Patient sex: F
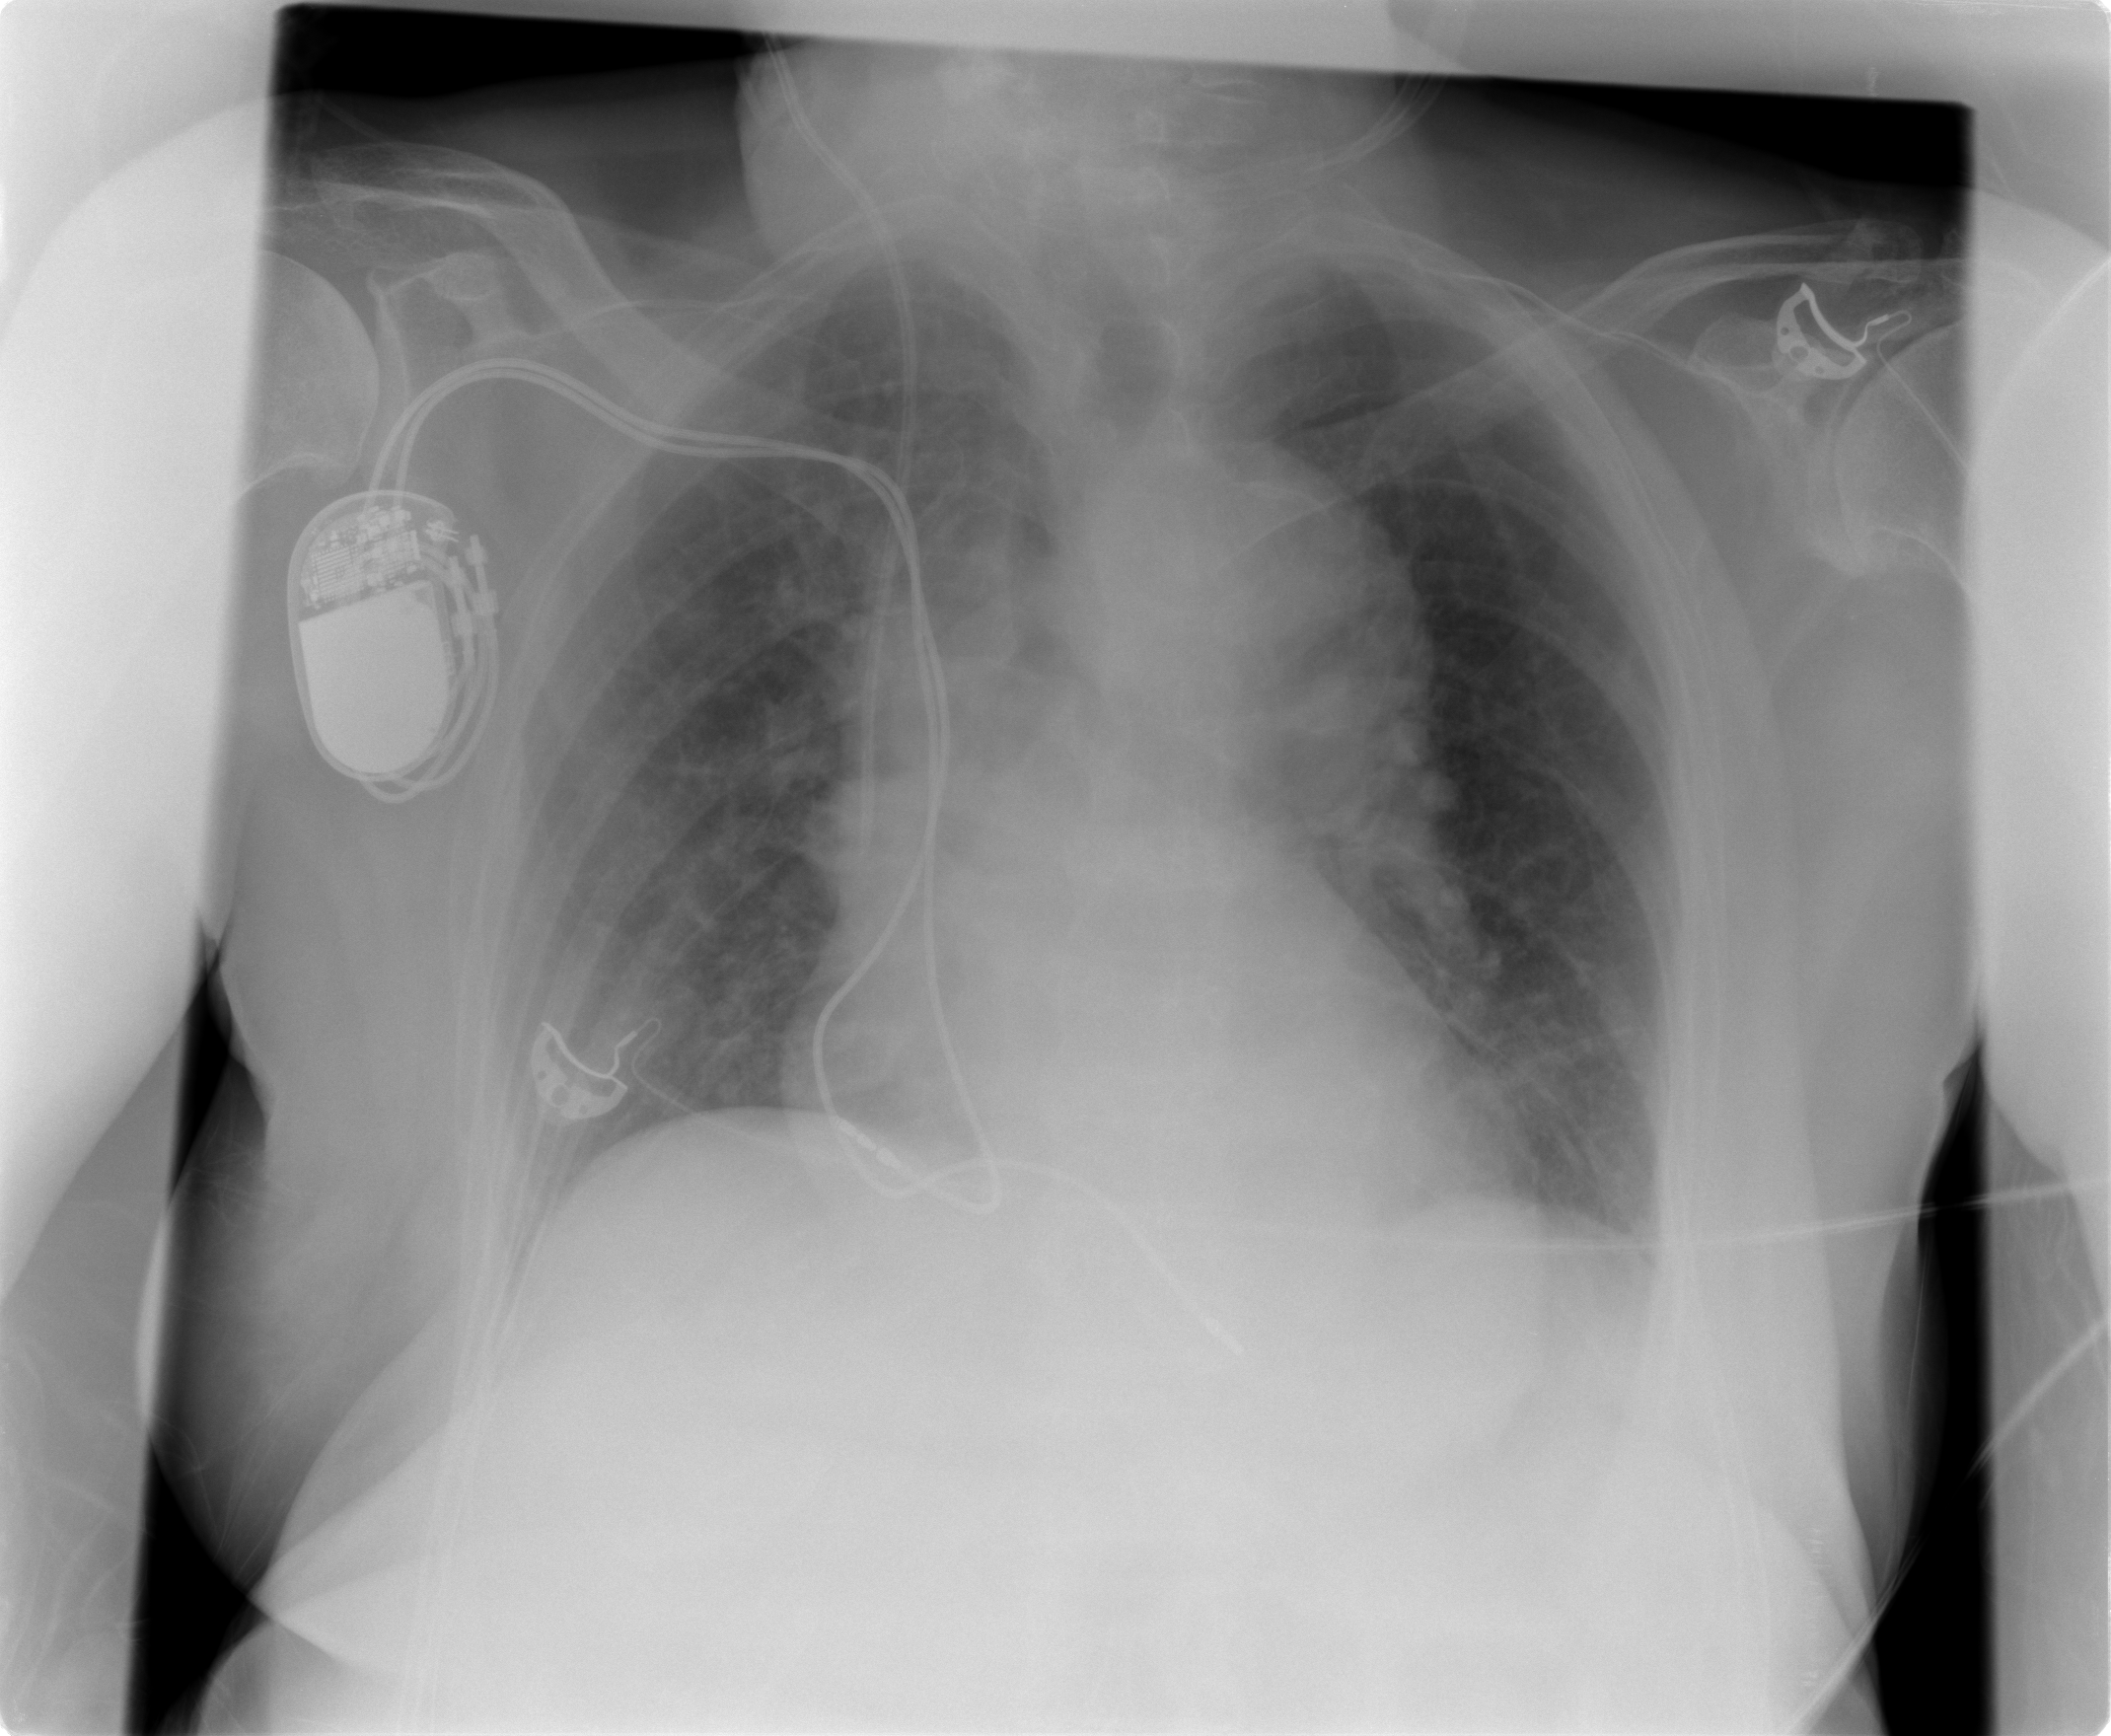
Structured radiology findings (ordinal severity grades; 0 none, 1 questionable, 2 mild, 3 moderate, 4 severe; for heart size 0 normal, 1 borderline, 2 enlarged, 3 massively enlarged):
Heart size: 1
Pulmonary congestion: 0
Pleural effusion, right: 0
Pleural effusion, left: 0
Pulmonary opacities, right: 0
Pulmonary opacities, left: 0
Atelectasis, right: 1
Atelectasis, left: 1